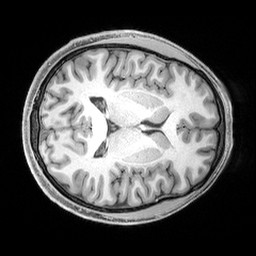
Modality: T1w
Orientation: axial
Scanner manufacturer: siemens
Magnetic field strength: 3 T
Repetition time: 2.4 s
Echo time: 0.00215 s